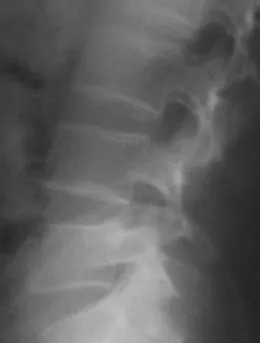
Radiography of lumbar vertebras before seizures showing bone demineralization (patient n 2).
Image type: radiology (x_ray)